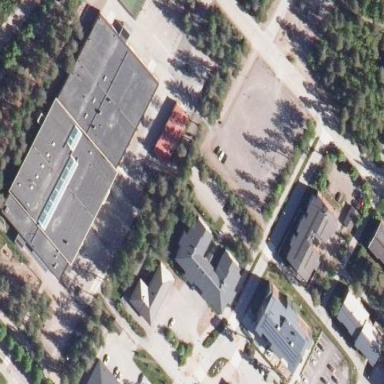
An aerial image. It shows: School.